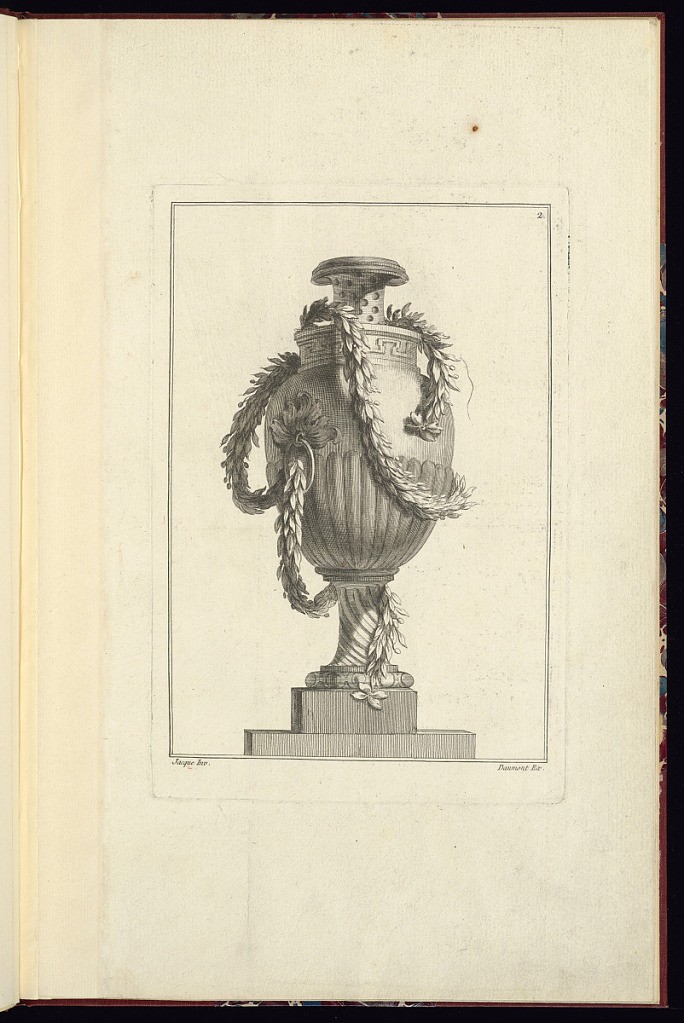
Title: Ornamental Vase Design
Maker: Maurice Jacques, French, ca. 1712–1784
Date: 1760-1775
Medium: Etching and engraving on paper
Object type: Print
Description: Vase design with a long garland of leaves draped over and around it. The vase has a long, stepped neck with shallow circles carved out of the upper portion. There is a band of meander on the lower part of the neck. The vase has gadrooning over the lower half, and a tall foot with a spiraling pattern. The vase is elevated on a small plinth. The plate is signed and numbered.